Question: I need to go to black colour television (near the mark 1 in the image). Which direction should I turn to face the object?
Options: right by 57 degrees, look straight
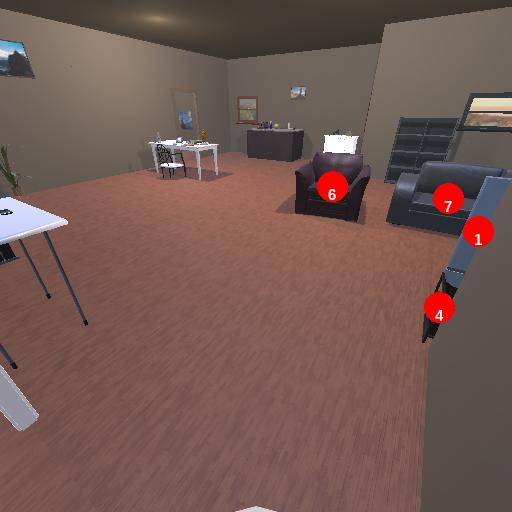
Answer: right by 57 degrees